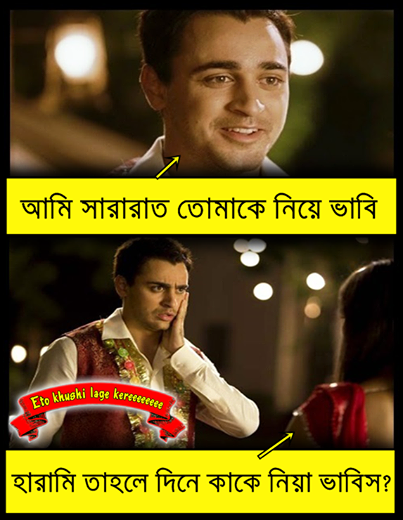
Caption: আমি সারারাত তোমাকে নিয়ে ভাবি হারামি তাহলে দিনে কাকে নিয়া ভাবিস?
Label: non-hate